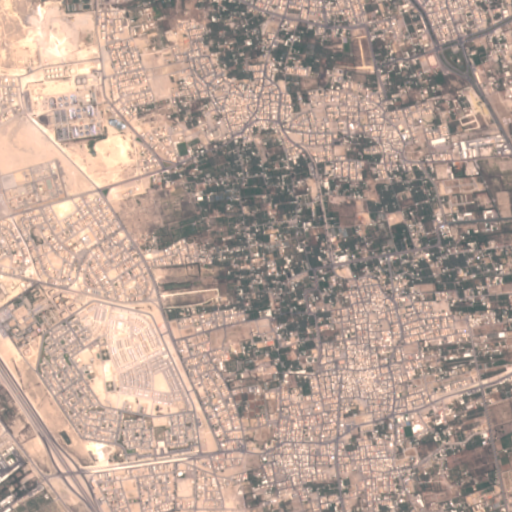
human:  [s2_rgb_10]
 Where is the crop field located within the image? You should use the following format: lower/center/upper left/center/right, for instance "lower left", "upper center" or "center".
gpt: The crop field is located in the lower right of the image.
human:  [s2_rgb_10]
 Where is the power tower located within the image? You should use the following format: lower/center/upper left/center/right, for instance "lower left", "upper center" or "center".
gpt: The power tower is located in the lower left of the image.
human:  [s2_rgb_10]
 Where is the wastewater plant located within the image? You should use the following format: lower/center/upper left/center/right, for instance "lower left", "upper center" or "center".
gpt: The wastewater plant is located in the upper left of the image.
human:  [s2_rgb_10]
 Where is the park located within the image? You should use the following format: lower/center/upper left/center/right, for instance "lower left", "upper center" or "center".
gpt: There is no park in the image.